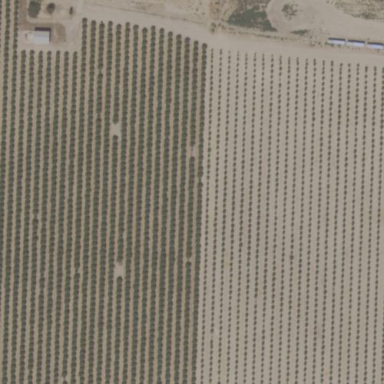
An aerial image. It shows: Orchard.